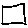
Label: square